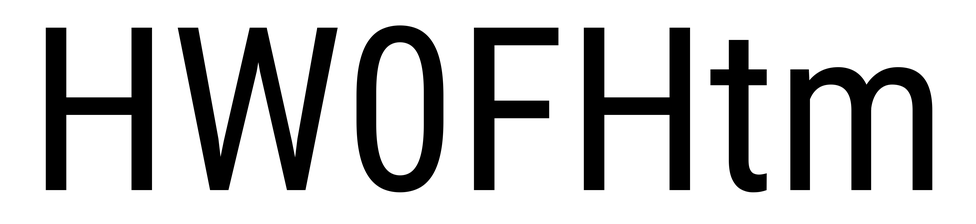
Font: Roboto_Condensed_Regular